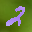
Label: 2